Question: Using: rails 3.2.11 and New Relic (free version).
I have had some problems with an app being quite slow. I have examined it and speeded up my app quite a lot. According to New Relic the app is still very slow, especially in the rendering phase. See pic:
According to Pingdom however, it seems to be loading in the matter of 2-4 seconds which is my experience when I visit the website as well.
I am using Memcachier and this speeds up the pages a lot but maybe New Relic always counts for un-cached controller runs?
My big question is, can you trust the New Relic "Average page load time" as a key to how slow your website really is? Would you trust the results of Pingdom more?
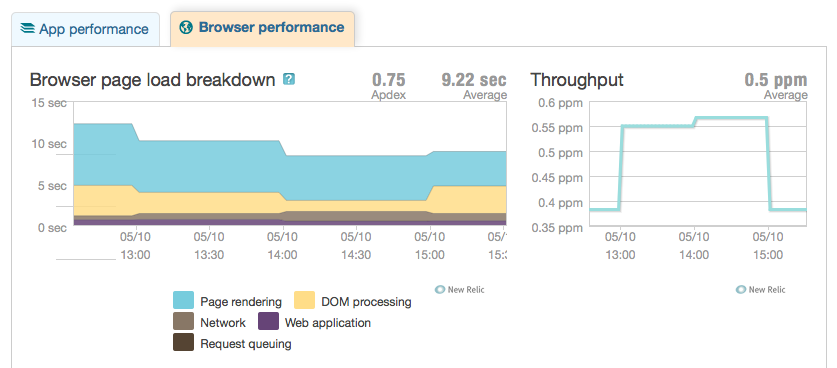
Answer: New Relic measures browser experience of real-world users from all over the globe with various connection speeds, browsers, and computers. As Jesse mentioned, comparing RUM with Pingdom isn't an apples to apples comparison. It's also unlikely that real-world experience on your website will match your experience and that's why RUM is so useful.
There are many ways to test the performance of a web page including webpagetest.org and <URL>. These tools might give you some more information about why your page is taking longer to load than you expect.
With access to the full suite of New Relic tools, you can access a geographic breakdown of page load time as described here: <URL> where you might find that one particular browser is exceptionally slow for your page. If it's related to a browser, that's something you can certainly address. If it's just geography, you can rest easily knowing there's not much you can do beside perhaps a CDN which addresses connectivity issues in that location.
On the web transactions tab, you can see the browser performance by transaction even with a free subscription and that might help you see that one page is much slower than you realized and give you a target for optimization.